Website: crate-barrel
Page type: billing-address
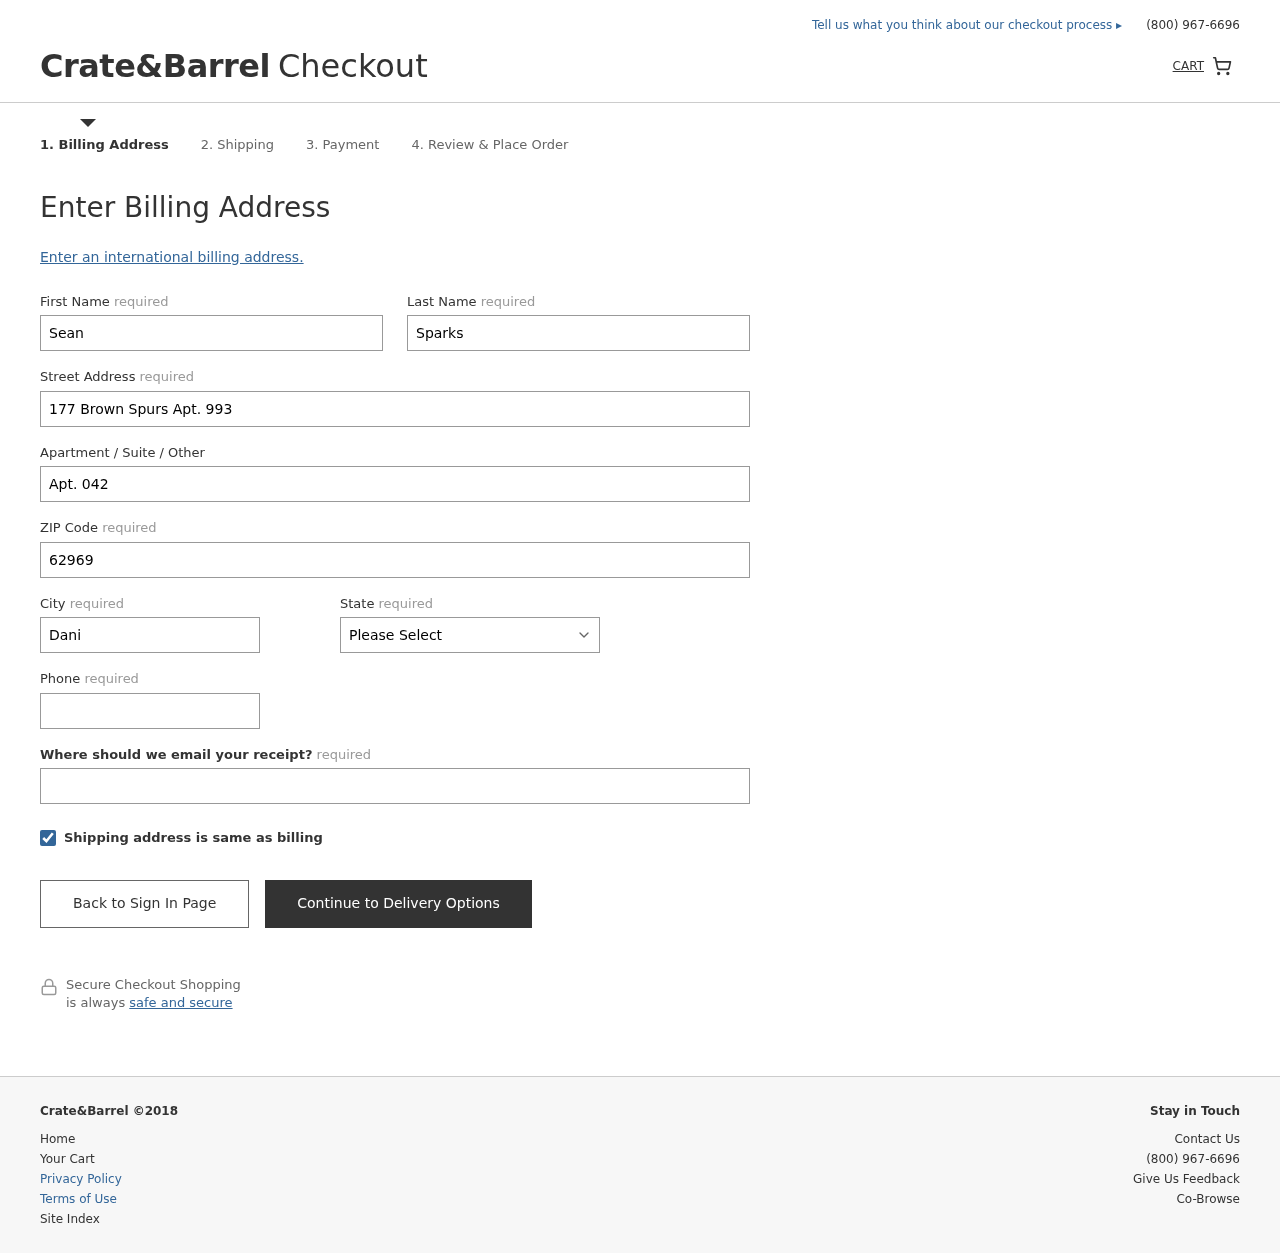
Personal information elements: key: PII_STATE
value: Texas
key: PII_FIRSTNAME
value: Sean
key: PII_LASTNAME
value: Sparks
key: PII_STREET
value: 177 Brown Spurs Apt. 993
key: PII_STREET2
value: Apt. 042
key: PII_POSTCODE
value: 62969
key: PII_CITY
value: Danielfort
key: PII_PHONE
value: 7766956669
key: PII_EMAIL
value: sean_sparks@gmail.com